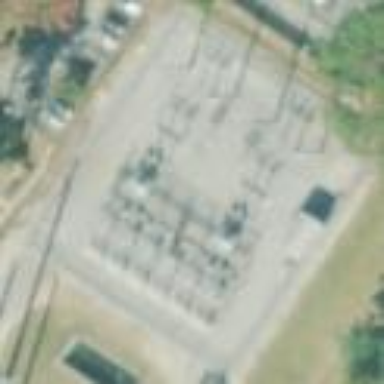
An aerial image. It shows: There is distribution substation enclosed by fence.